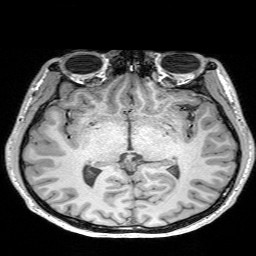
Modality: T1w
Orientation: coronal
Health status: healthy
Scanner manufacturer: siemens
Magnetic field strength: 3 T